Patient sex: M
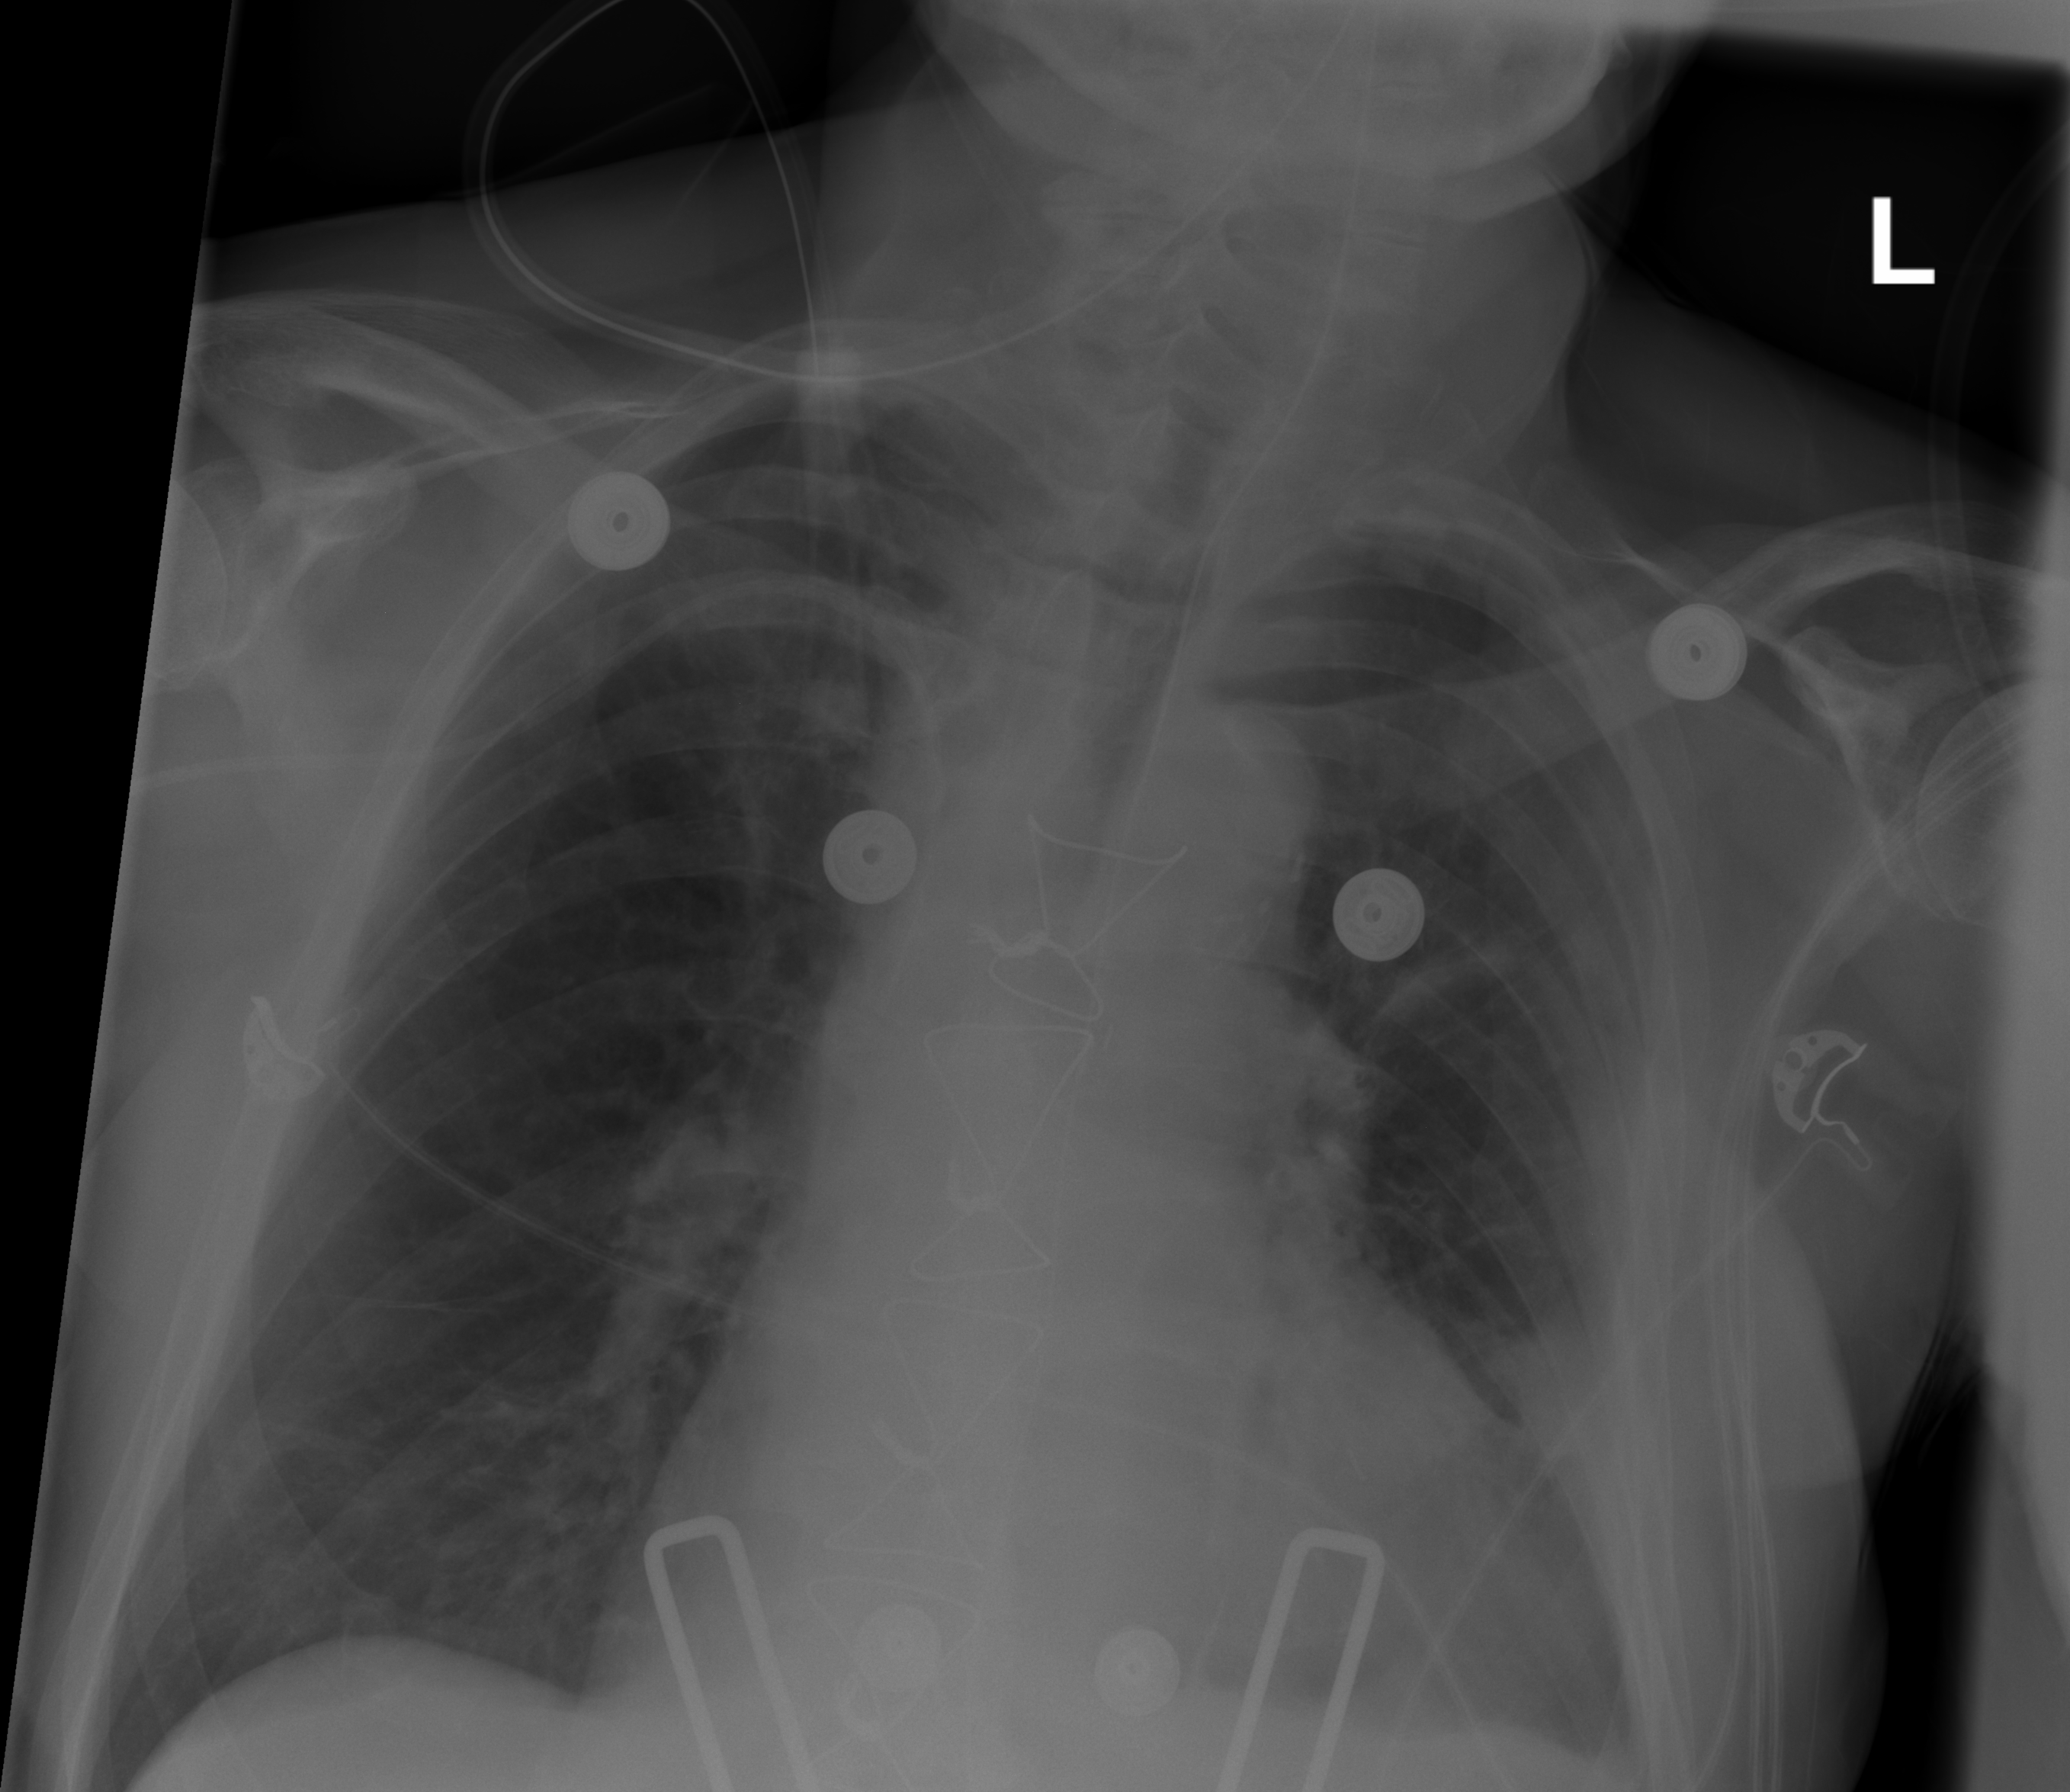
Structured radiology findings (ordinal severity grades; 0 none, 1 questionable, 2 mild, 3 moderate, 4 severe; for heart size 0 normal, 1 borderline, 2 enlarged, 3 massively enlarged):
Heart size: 2
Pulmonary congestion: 2
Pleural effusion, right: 0
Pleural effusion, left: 1
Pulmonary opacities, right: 1
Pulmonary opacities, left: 1
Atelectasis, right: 1
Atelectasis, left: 2